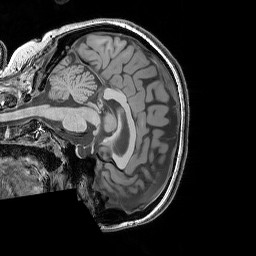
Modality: T1w
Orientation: sagittal
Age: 27
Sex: female
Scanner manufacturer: siemens
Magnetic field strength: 3 T
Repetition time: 1.9 s
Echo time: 0.00444 s